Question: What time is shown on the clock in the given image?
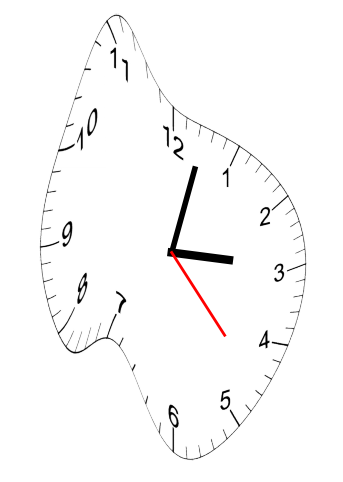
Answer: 03:02:23